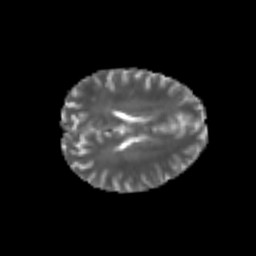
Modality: T2w
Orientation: axial
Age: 25
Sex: male
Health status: healthy